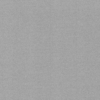
Label: dusty